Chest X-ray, PA view. Patient: 51 years old, sex M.
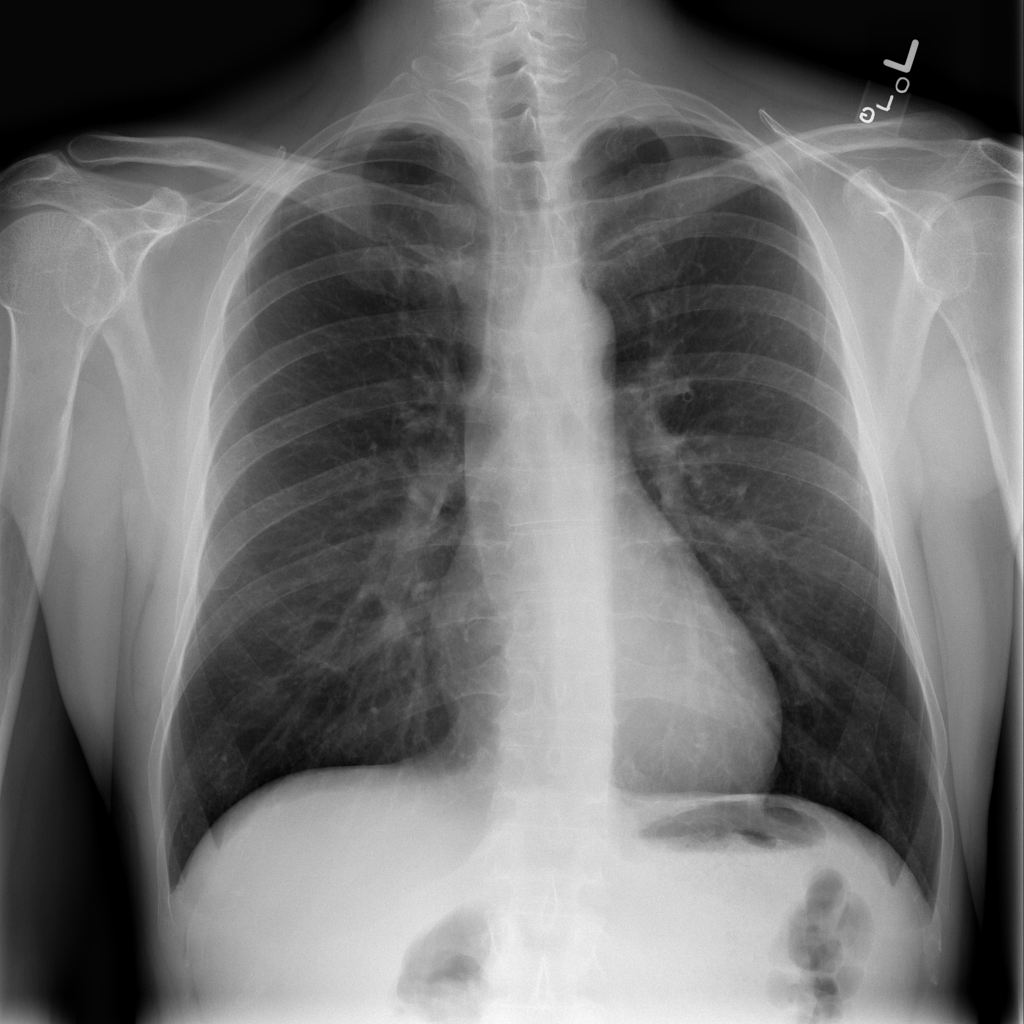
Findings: No Finding